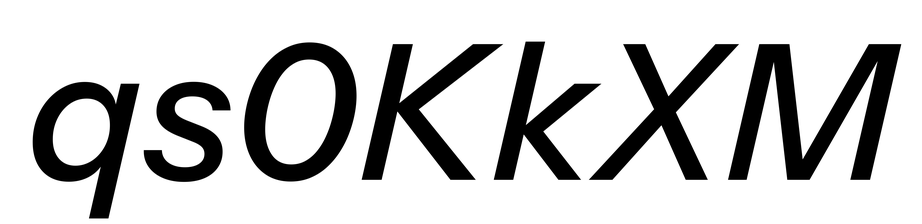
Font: InstrumentSans-Italic_Medium_Italic